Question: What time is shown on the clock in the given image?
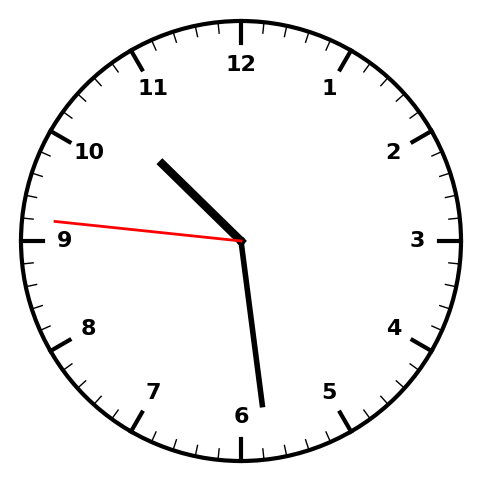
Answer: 10:28:46